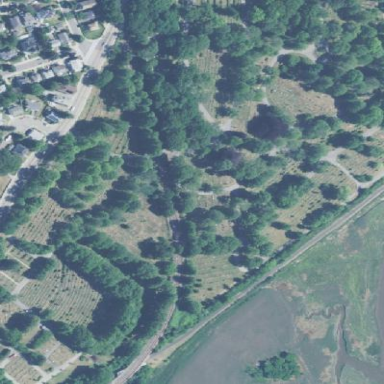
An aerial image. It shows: Historical cemetery with landuse designation. It is known as burial ground.